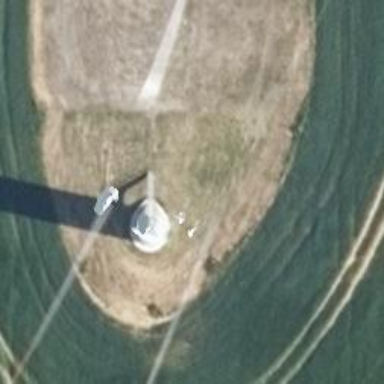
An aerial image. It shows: Wind turbine generator manufactured by Vestas.